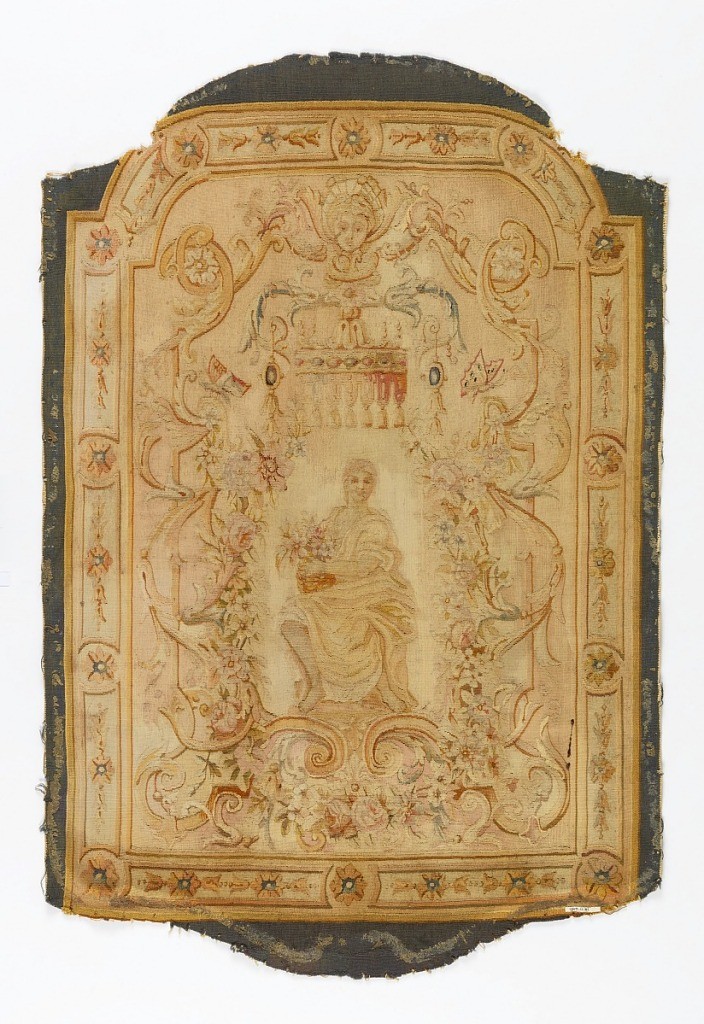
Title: Panel
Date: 19th century
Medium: cotton (warp), wool and silk (weft) Technique: tapestry weave
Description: Nineteenth century panel in an eighteenth century style showing a seated female figure in classic dress holding flowers. Framework around figure has scrolling foliage and flowers. Multicolored, but now badly faded.